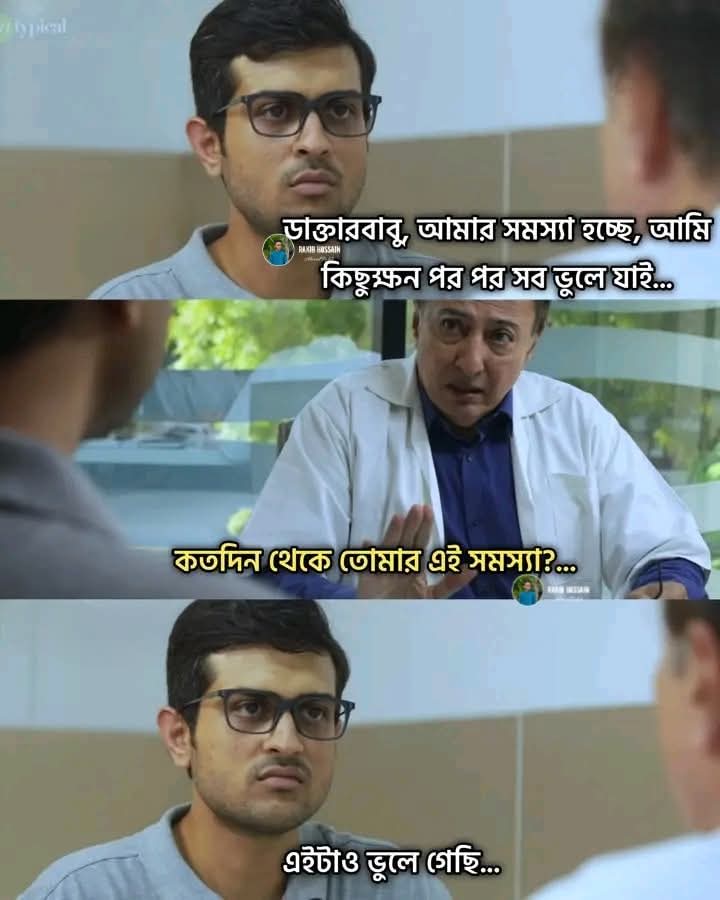
Text: ডাক্তারবাবু, আমার সমস্যা হচ্ছে, আমি কিছুক্ষন পর পর সব ভুলে যাই...
কতদিন থেকে তোমার এই সমস্যা?...
এইটাও ভুলে গেছি...
Label: Non Hate